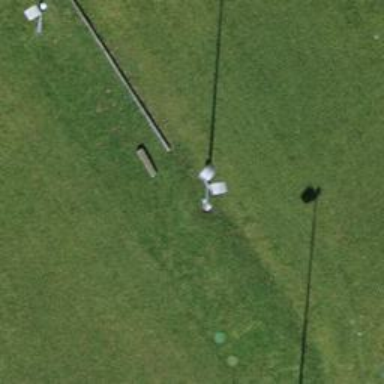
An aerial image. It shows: Floodlight lamp.